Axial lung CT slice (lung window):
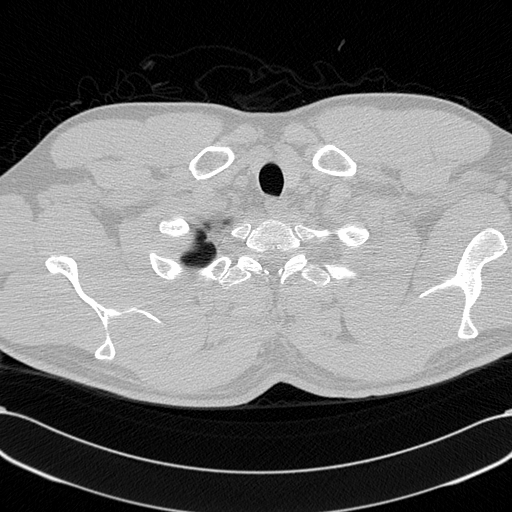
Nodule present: no